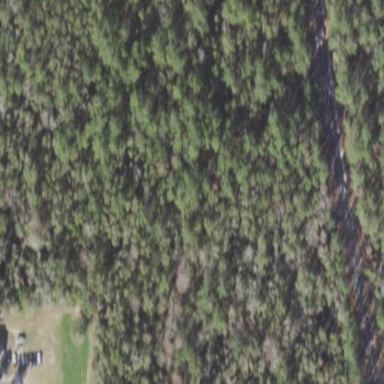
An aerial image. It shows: Mixed woodland area with various types of leaves.